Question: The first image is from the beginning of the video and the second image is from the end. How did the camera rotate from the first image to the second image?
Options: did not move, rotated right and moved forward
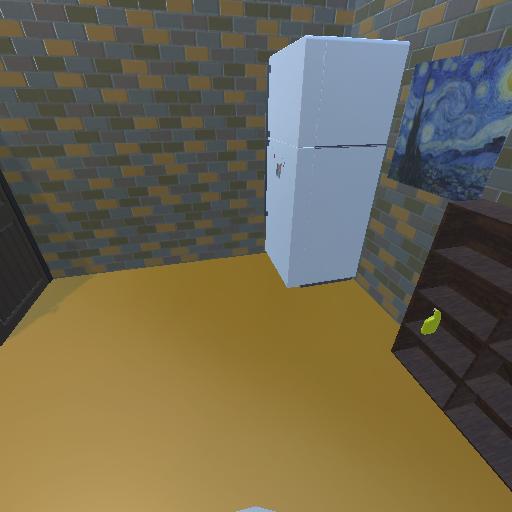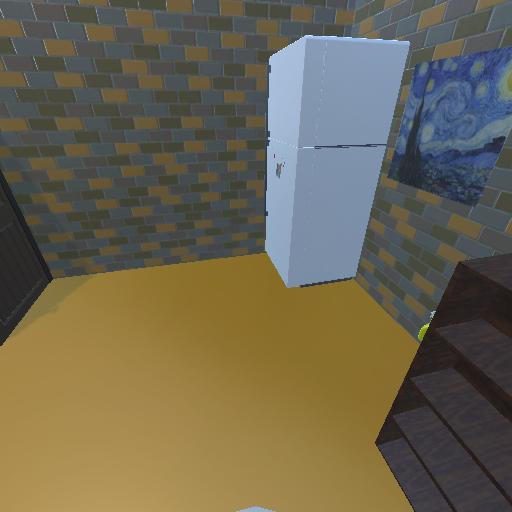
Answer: did not move